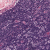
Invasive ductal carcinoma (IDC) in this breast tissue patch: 0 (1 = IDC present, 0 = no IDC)